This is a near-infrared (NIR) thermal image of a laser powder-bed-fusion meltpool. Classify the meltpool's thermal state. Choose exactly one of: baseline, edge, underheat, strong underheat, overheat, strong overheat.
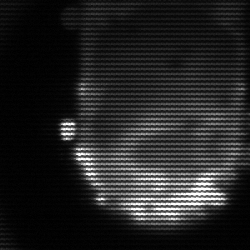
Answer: baseline